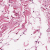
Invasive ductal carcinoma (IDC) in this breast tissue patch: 0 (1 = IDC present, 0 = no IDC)